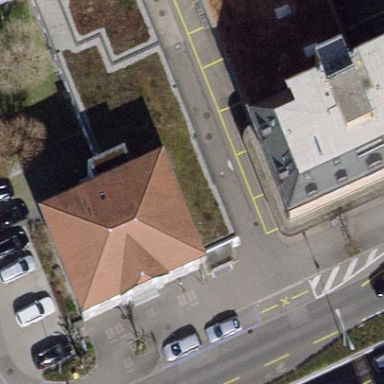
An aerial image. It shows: Bank building.